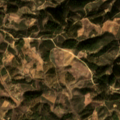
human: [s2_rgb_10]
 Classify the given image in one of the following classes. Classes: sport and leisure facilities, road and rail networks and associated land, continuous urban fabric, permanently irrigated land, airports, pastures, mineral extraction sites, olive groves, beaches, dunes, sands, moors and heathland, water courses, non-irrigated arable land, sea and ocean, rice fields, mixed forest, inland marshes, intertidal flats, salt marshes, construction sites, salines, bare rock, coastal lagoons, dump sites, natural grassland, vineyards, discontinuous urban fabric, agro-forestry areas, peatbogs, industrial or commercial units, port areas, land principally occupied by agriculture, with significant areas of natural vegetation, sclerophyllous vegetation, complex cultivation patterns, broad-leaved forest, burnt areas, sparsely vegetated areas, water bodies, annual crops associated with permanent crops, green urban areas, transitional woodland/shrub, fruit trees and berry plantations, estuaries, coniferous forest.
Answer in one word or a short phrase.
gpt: land principally occupied by agriculture, with significant areas of natural vegetation, transitional woodland/shrub